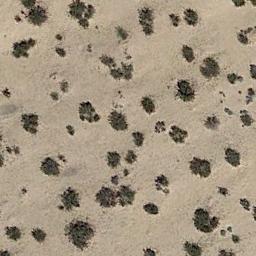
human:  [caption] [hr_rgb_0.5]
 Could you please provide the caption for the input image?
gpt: The chaparral is on the yellow desert .

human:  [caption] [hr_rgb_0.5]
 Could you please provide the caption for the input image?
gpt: Chaparral is evenly and sparsely distributed on the sand .

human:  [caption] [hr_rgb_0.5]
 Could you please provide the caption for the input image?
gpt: Some sparse chaparrals grow in the desert .

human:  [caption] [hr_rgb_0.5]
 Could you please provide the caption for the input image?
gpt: There are two lush vegetation in the jungle .

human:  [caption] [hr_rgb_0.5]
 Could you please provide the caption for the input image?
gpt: The chaparral is scattered and sparse .